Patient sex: M
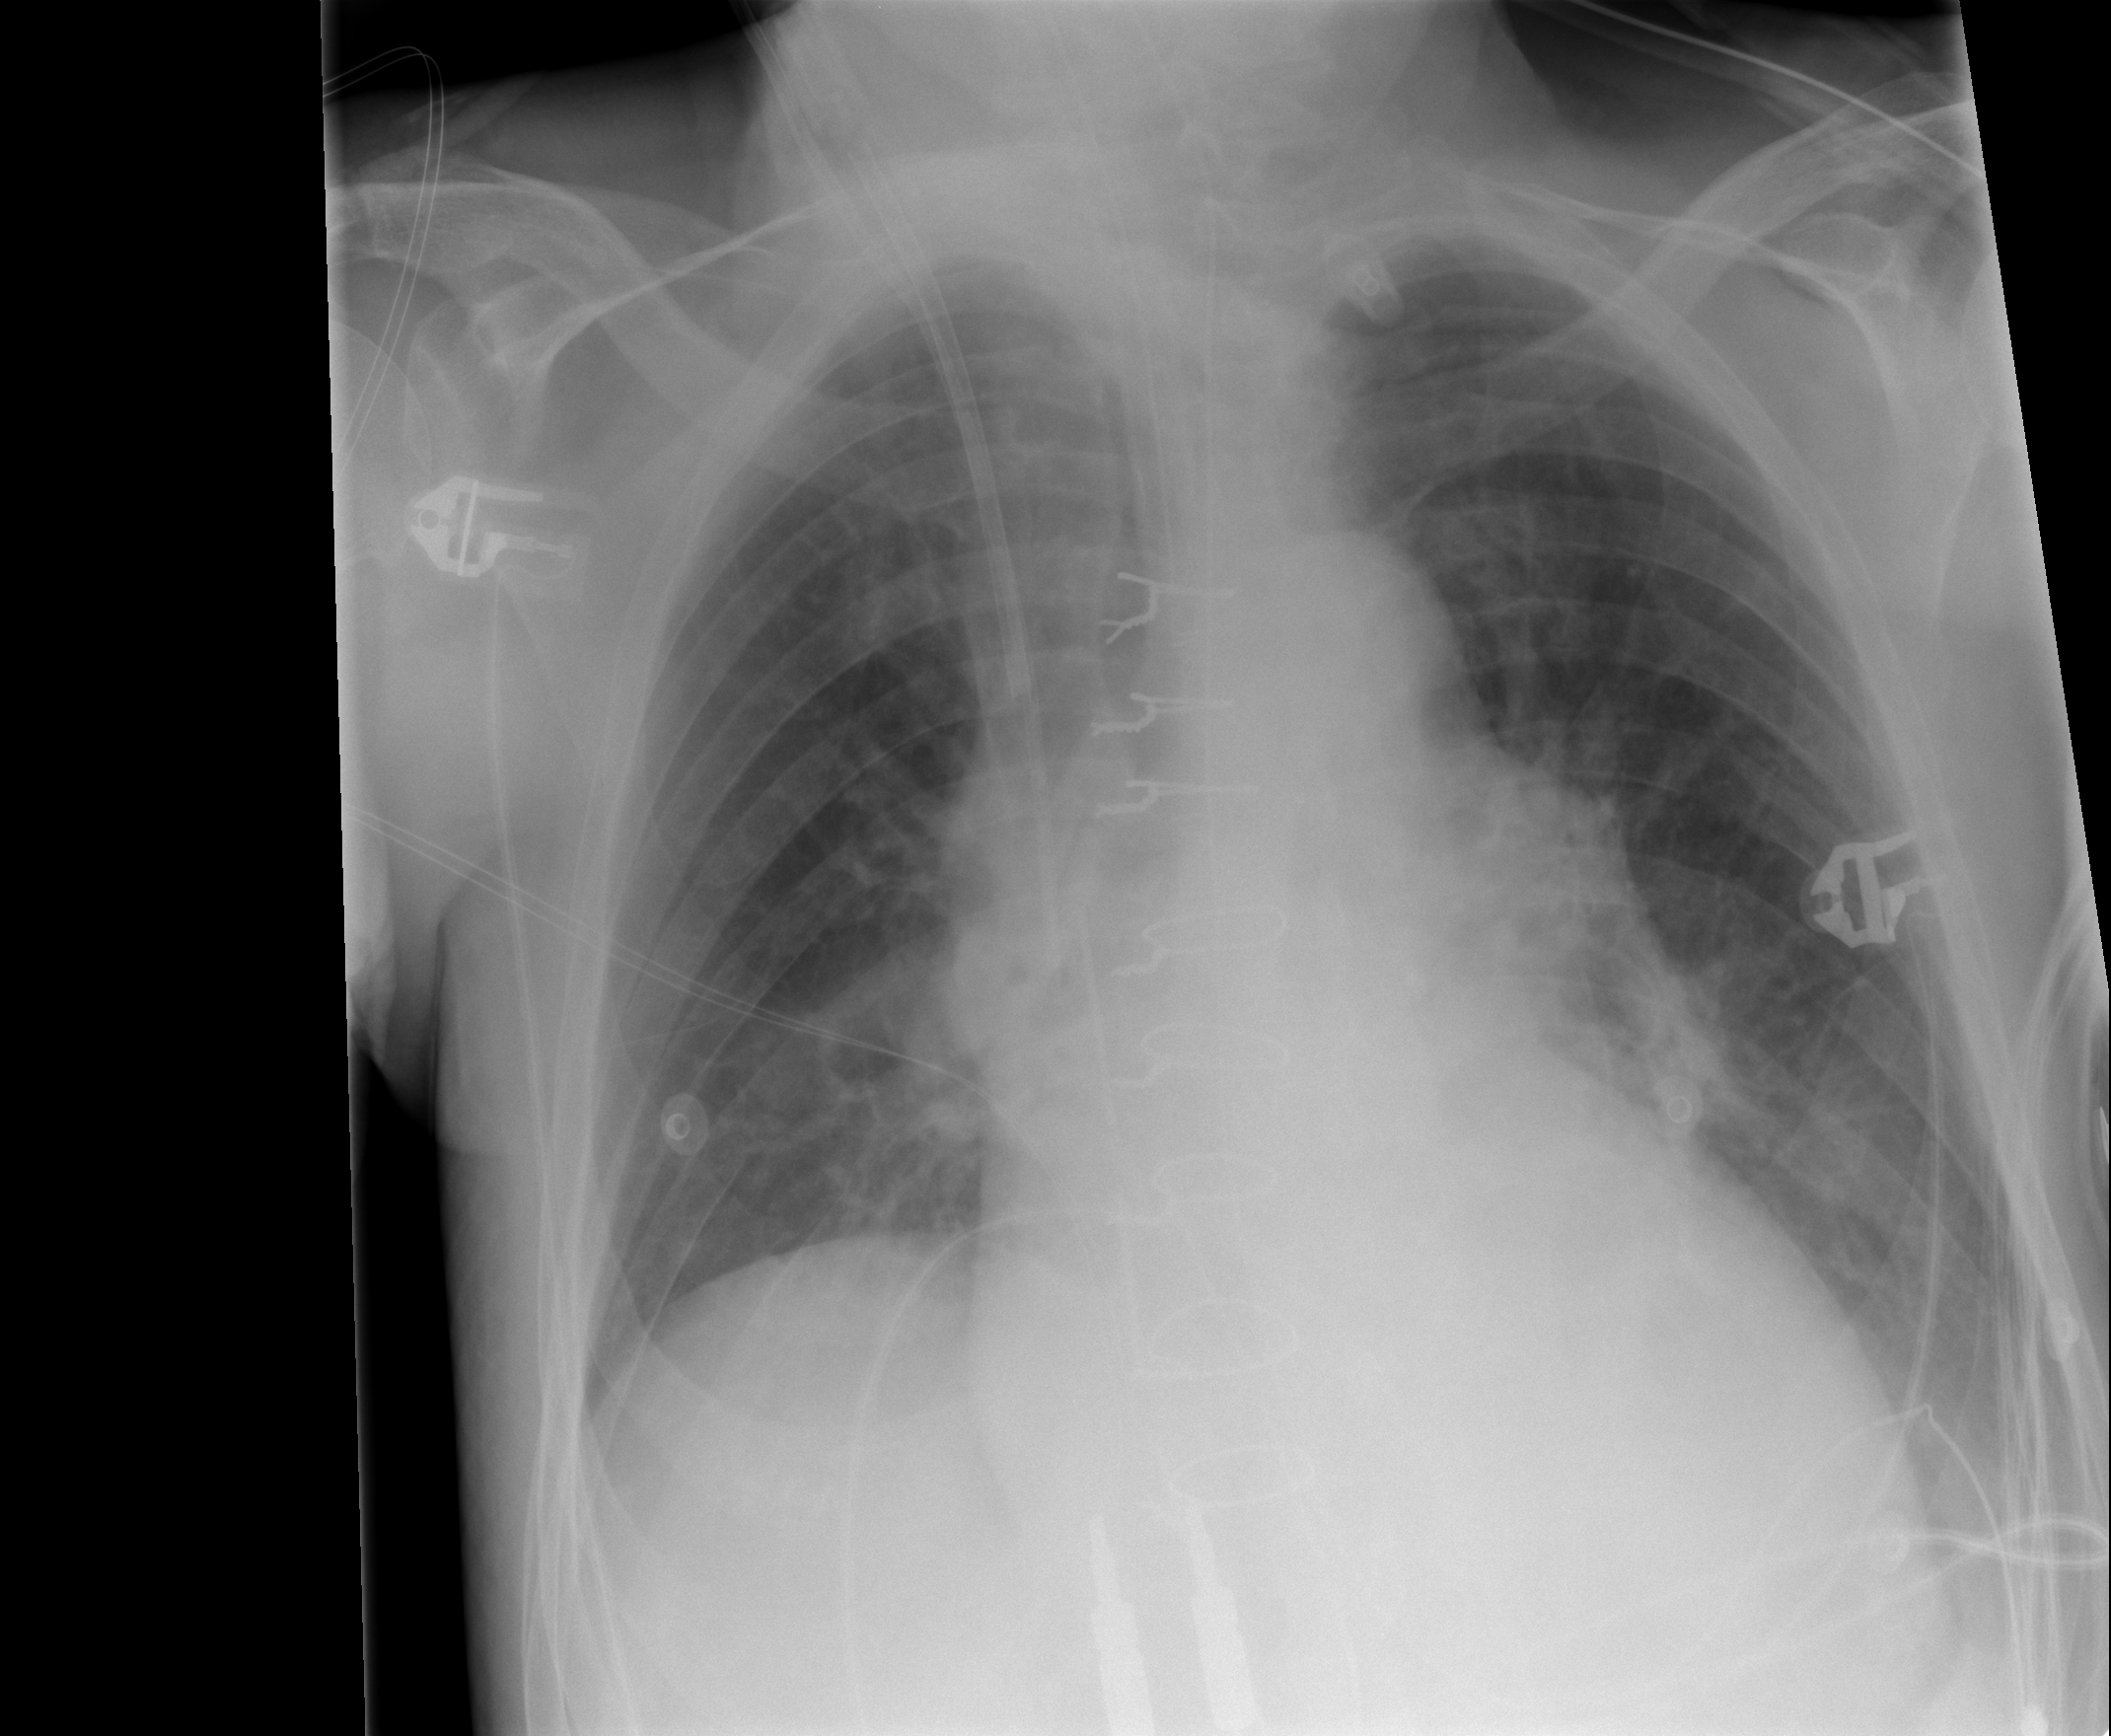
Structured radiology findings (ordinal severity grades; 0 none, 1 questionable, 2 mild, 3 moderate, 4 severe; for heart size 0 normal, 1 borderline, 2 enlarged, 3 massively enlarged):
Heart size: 2
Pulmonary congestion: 2
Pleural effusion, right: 1
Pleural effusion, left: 2
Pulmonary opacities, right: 0
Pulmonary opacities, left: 0
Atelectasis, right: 1
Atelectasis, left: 2